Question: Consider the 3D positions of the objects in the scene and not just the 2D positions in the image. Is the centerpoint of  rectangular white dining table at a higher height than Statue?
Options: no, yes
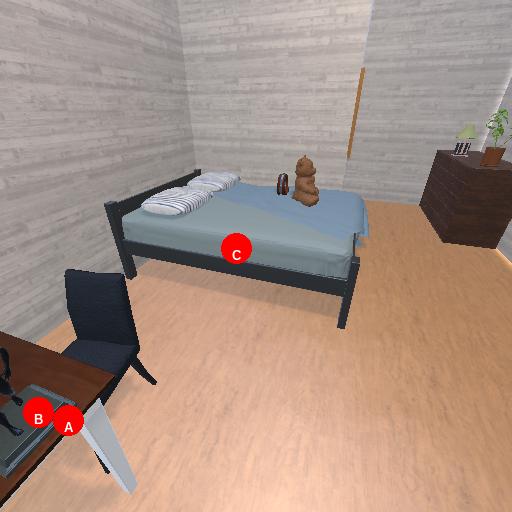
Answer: no